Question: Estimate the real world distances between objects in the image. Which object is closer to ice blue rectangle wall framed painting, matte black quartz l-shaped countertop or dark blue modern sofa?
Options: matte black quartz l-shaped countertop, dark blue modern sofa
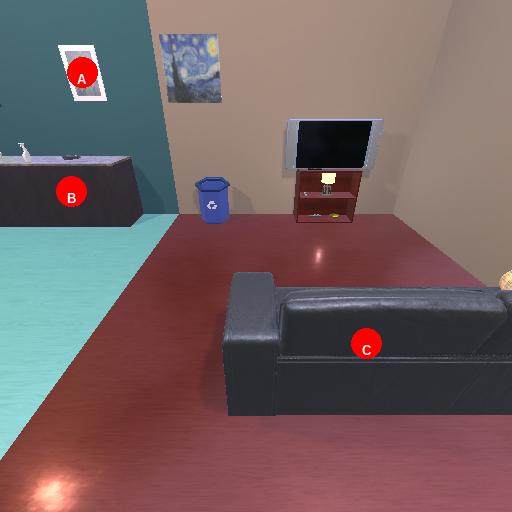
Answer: matte black quartz l-shaped countertop